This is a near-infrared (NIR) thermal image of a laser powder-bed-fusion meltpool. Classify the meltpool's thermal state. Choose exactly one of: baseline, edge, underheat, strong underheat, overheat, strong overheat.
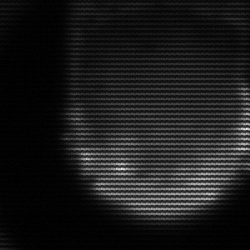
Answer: edge